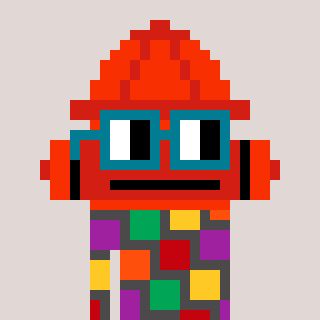
a pixel art character with square dark green glasses, a fire hydrant-shaped head and a grayscale-colored body on a warm background